Question: I am an admin in an Apple Developer Program (organization).
I want to create a Distribution Provisionning Profile to upload my own app on iTunes Connect.
I read that I need to create a Production Certificate before.
In Member Center, "Certificates, Identifiers & Profiles", I tried to create it.
But, I can't because I can only check "iOS App Development":

As I read, I have normally to check "In-House and Ad Hoc" to create a Production Certificate. Why I don't see it ?
Thanks by advance
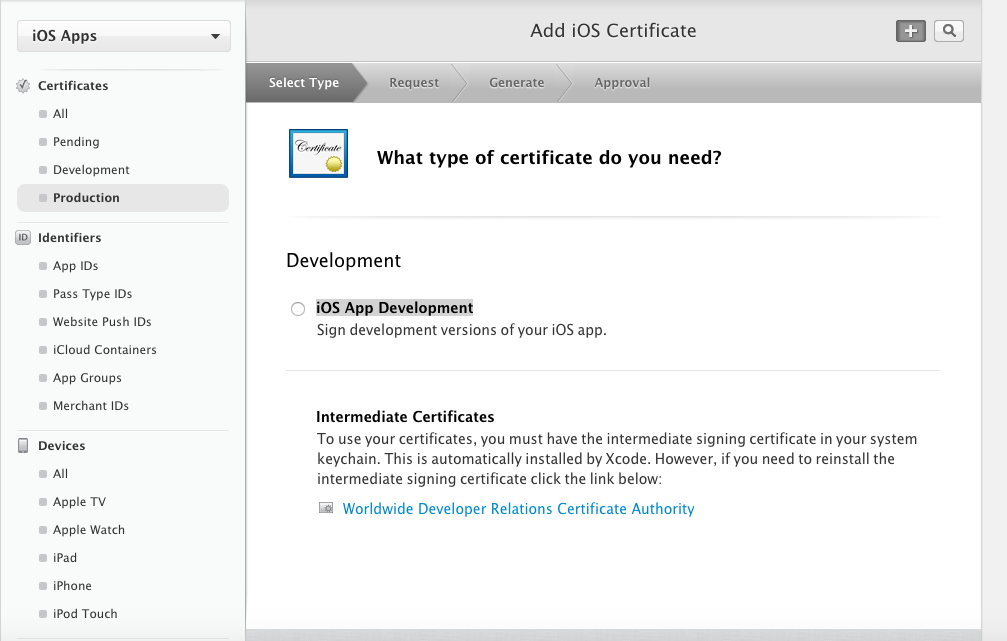
Answer: Hope this helps you:
You should have " Intermediate Certificate Authorities " in you key chain access as shown below:
<URL>
To use your certificates, the correct intermediate certificate needs to be in your keychain. An intermediate certificate ensures that your certificates were issued by a trusted source. The intermediate certificate, named Apple Worldwide Developer Relations Certification Authority, is installed in your system keychain when you install Xcode. The intermediate certificate for Developer ID certificates is called Developer ID Certification Authority. If you accidentally remove an intermediate certificate, you can install it again.
First try refreshing your provisioning profiles in Xcode, as described in Refreshing Provisioning Profiles in Xcode, to install missing intermediate certificates. If that doesn't work for you, download and install the missing intermediate certificate.
1. Go to http://www.apple.com/certificateauthority.
2. Click "Download certificate" under Apple Intermediate Certificates for the intermediate certificate you're missing.
<URL>
A certificate file, with a .cer extension, appears in your Downloads folder.
1. Double-click the certificate file to install it in your system keychain.